Question: I need to create a CSS shape like this image..

Please check this <URL> of my work
I have created something like that, but I cannot give a curve to it.
'''
#shape {
border-left: 70px solid transparent;
border-top: 100px solid red;
height: 0;
width: 200px;
}
'''
Can anyone help me?
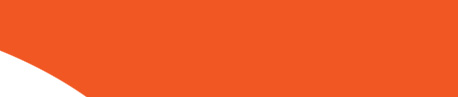
Answer: You can use a pseudo element with border-radius and background-shadows to create the curve and enable a for the curve.
Output :

'''
#shape {
width: 300px; height: 100px;
position: relative;
overflow: hidden;
}
#shape:before {
content: '';
position: absolute;
top: 10%; right: 0;
width: 300%;
padding-bottom: 300%;
border-radius: 100%;
background: none;
box-shadow: 10px -10px 5px 300px #F15723;
z-index: -1;
}
body{background:url(https://farm9.staticflickr.com/<PHONE>1_0fbc2d8efb.jpg);background-size:cover;}
'''
'''
<div id="shape"></div>
'''
<URL>